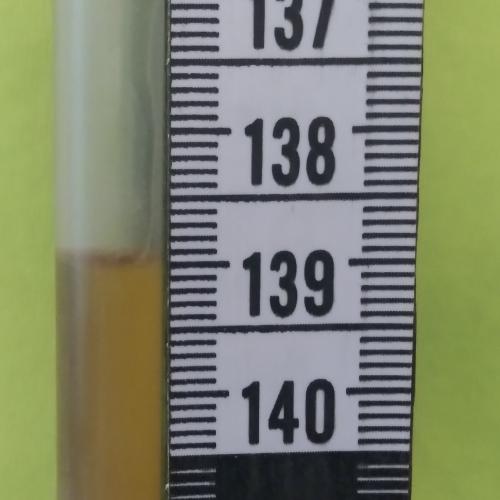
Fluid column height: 138.9 cm